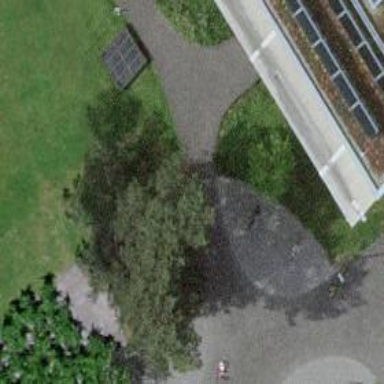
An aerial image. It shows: Evergreen tree with lush leaves.